Question: I'm using <URL> plugin to generate PDF417 bar code in PHP.
But this plugin has an error in PHP 7. (In PHP 5.6 without error and works normal)
Here is the error:

And my code is:
'''
require "tcpdf/tcpdf_barcodes_2d.php";
$barcodeObject=new TCPDF2DBarcode("<PHONE>"),"PDF417");
$image=$barcodeObject->getBarcodePNG(10,5);
'''
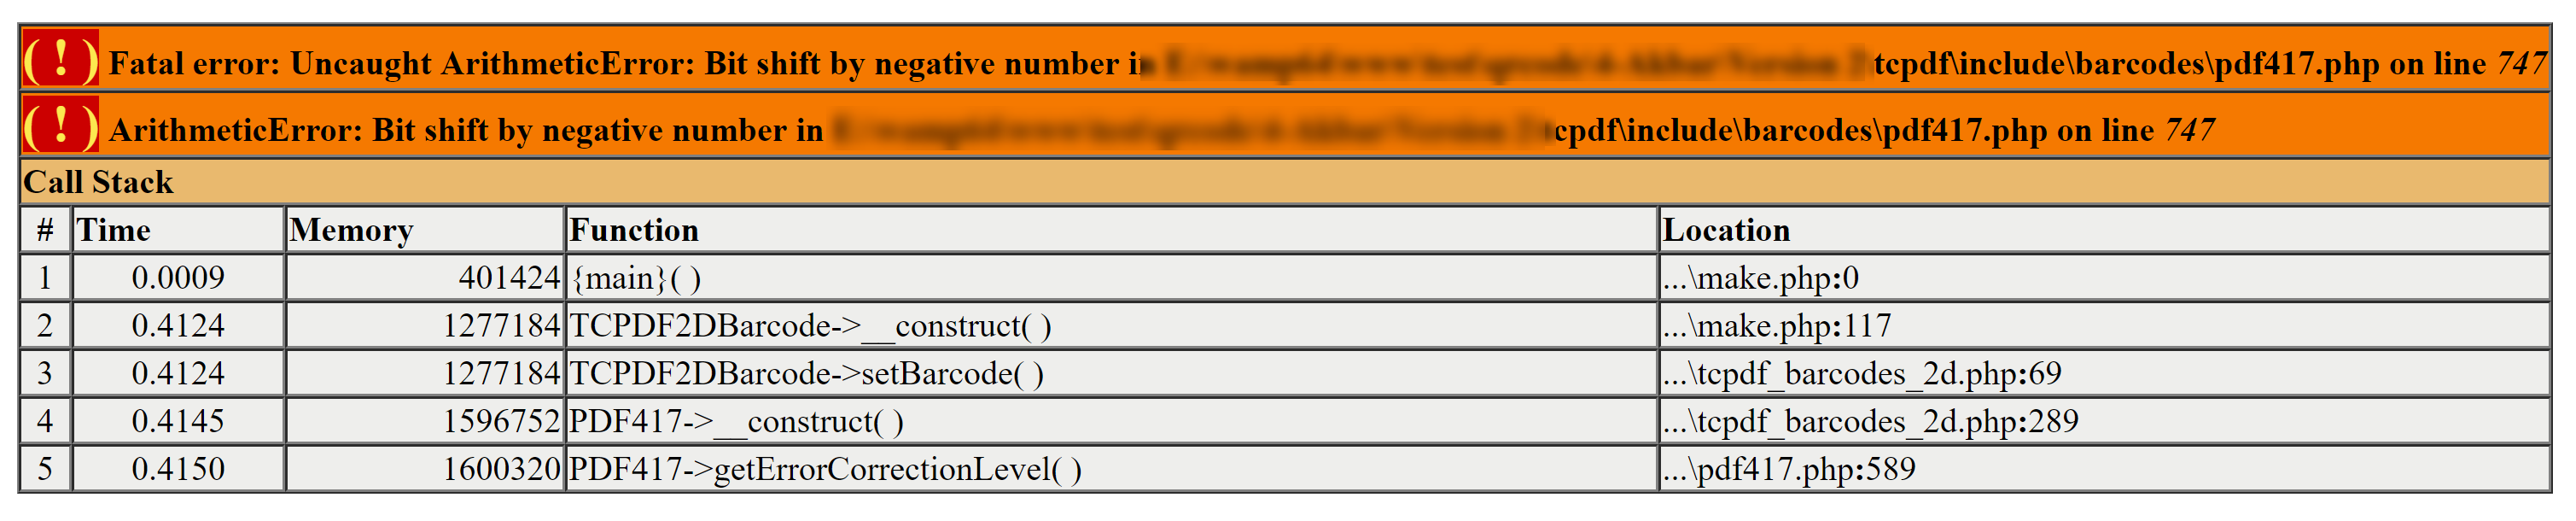
Answer: To fix this error, we can edit this file: tcpdf/include/barcodes/pdf417.php (Line 747)
Old code:
'''
$errsize = (2 << $ecl);
if ($maxerrsize >= $errsize)
{
break;
}
'''
New code:
'''
if($ecl>=0)
{
$errsize = (2 << $ecl);
if ($maxerrsize >= $errsize)
{
break;
}
}
'''